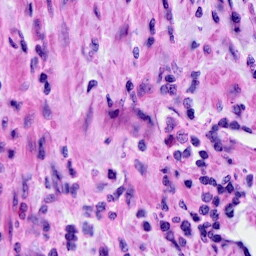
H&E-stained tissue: Cervix